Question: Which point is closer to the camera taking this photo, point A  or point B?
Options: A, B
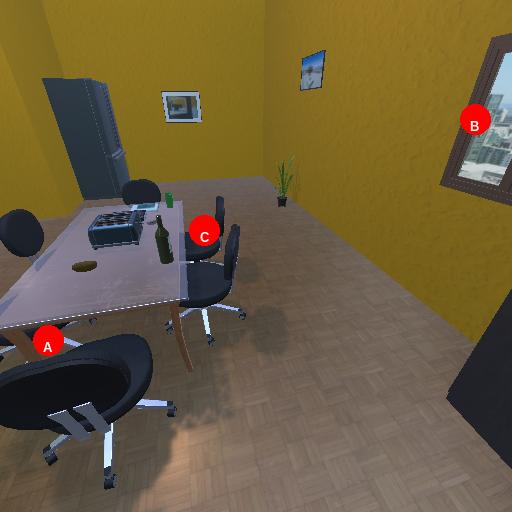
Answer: A